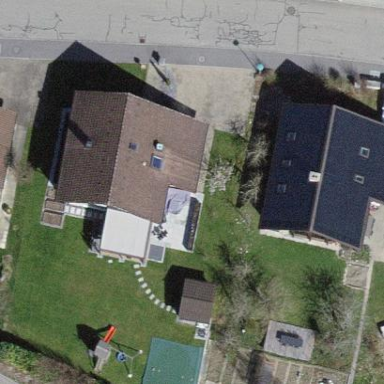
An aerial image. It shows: Simple house.